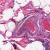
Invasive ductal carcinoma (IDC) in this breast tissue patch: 0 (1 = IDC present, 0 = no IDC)